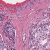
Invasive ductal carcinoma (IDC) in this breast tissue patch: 1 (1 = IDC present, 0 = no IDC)